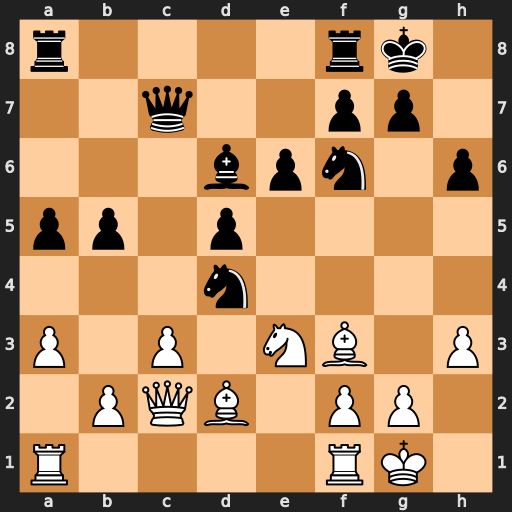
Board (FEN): r4rk1/2q2pp1/3bpn1p/pp1p4/3n4/P1P1NB1P/1PQB1PP1/R4RK1
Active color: w
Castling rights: -
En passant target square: -
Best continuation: cxd4 Qxc2 Nxc2